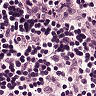
Metastatic tissue present: no